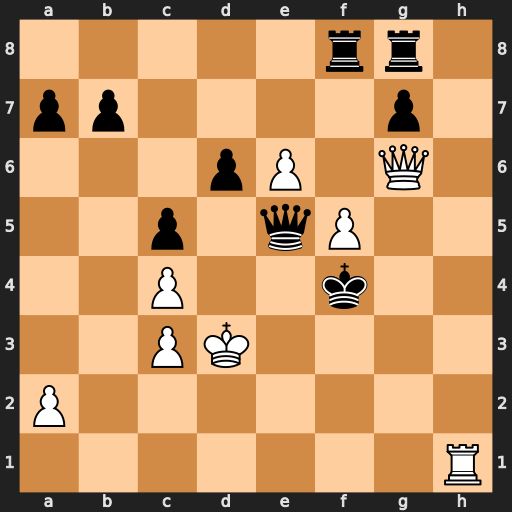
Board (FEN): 5rr1/pp4p1/3pP1Q1/2p1qP2/2P2k2/2PK4/P7/7R
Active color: w
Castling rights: -
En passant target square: -
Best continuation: Rf1#